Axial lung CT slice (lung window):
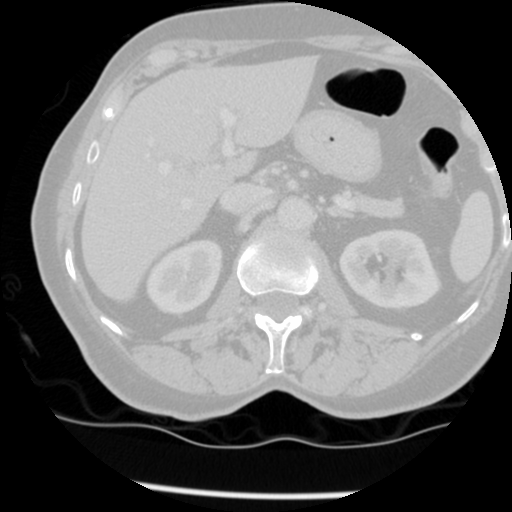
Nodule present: no